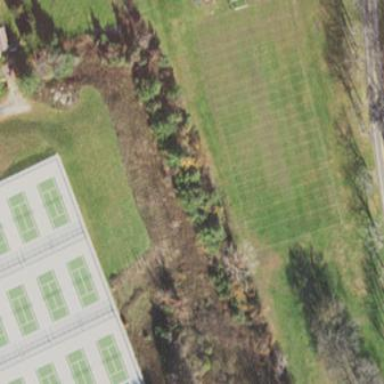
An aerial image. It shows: Lacrosse pitch for leisure land activities.